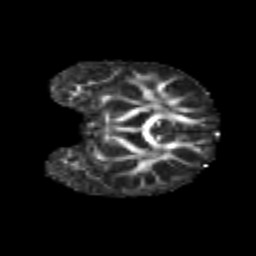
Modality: FA
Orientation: coronal
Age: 7
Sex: male
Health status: healthy